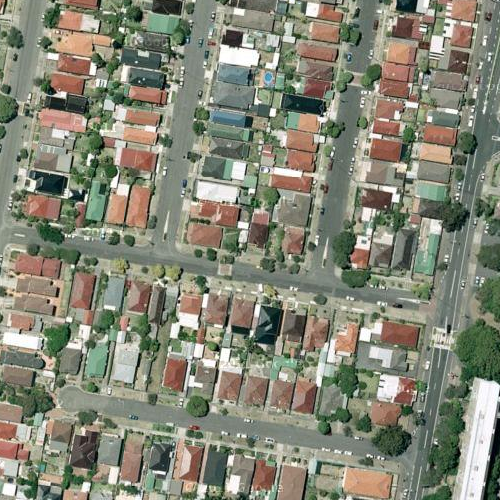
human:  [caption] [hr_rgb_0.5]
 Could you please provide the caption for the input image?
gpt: Lots of houses with different colors of roofs are arranged neatly .

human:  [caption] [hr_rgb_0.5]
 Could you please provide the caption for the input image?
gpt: A residential area with many houses divided into rectangles by some roads .

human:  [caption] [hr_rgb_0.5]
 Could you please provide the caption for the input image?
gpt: A residential area with houses arranged neatly while many plants on the roadside .

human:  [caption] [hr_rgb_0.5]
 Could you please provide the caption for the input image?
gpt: A town with many houses arranged densely and divided into rectangles by some roads .

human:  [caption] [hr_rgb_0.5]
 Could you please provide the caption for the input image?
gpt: A residential area with many houses are divided into rectangles by some roads .